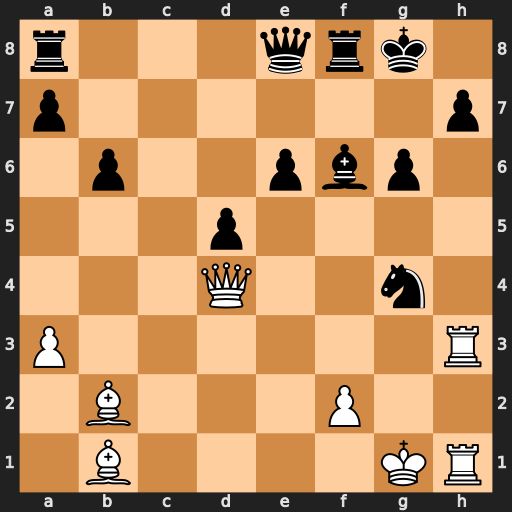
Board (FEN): r3qrk1/p6p/1p2pbp1/3p4/3Q2n1/P6R/1B3P2/1B4KR
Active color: w
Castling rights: -
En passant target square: -
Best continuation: Qxg4 Bxb2 Rxh7